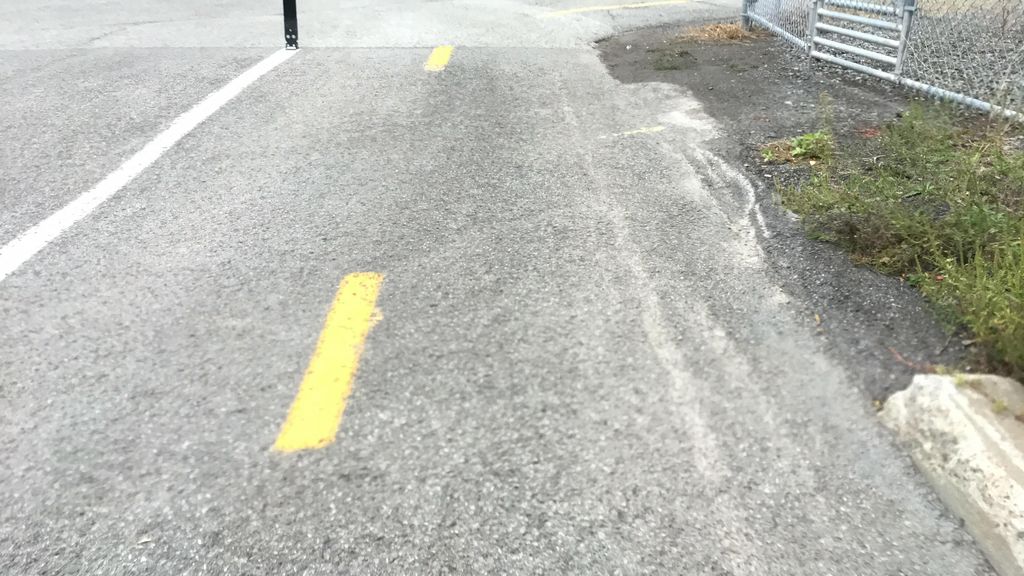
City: montreal